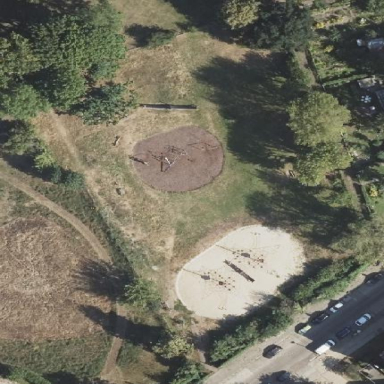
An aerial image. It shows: Playground area for leisure land.